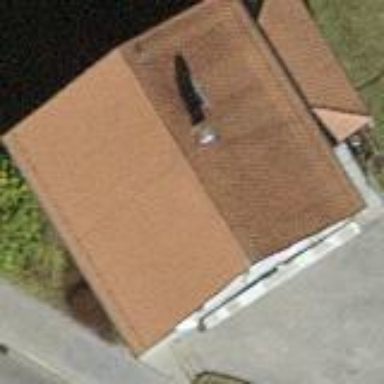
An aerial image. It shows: Simple house.